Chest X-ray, PA view. Patient: 57 years old, sex M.
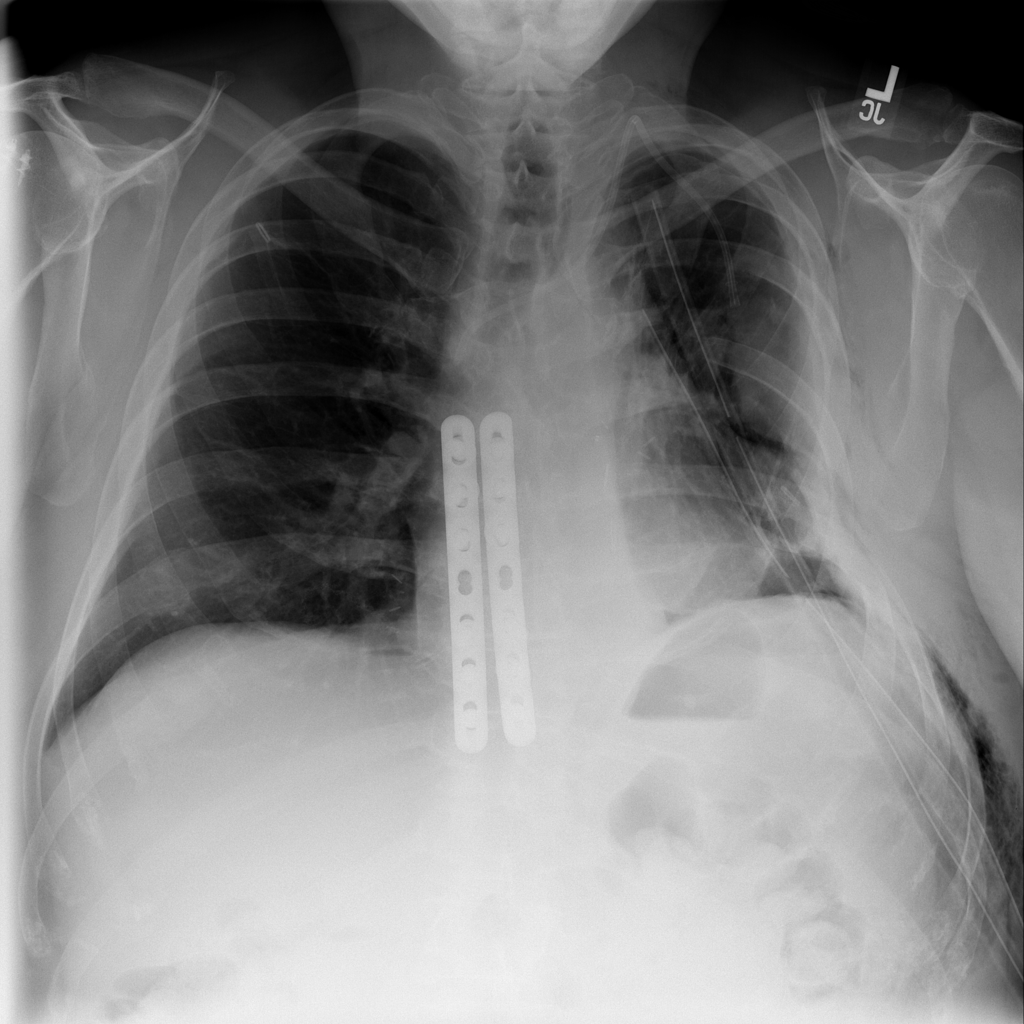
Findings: Pneumothorax